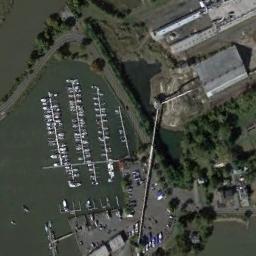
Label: harbor